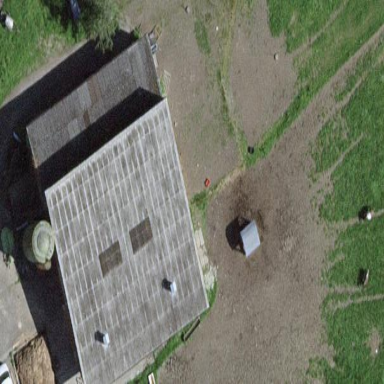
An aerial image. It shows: Farmyard area.